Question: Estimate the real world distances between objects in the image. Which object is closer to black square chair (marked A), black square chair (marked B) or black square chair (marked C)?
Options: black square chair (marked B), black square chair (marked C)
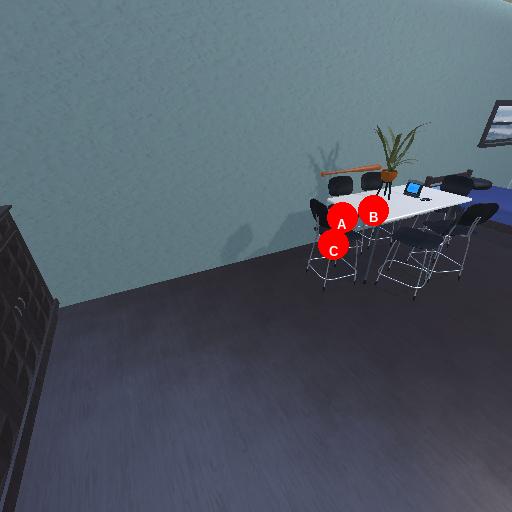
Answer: black square chair (marked B)